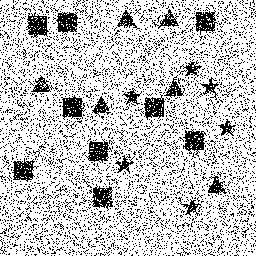
Squares: 9
Triangles: 6
Stars: 6
Total shapes: 21